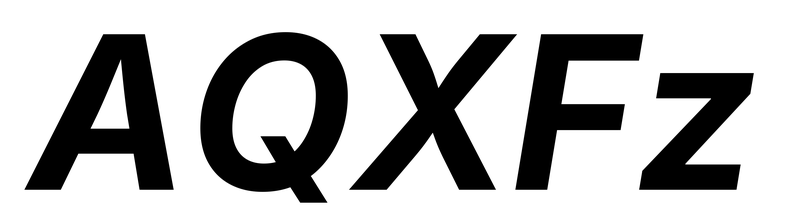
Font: Inter-Italic_Bold_Italic